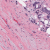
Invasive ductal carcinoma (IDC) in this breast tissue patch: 1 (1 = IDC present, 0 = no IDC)